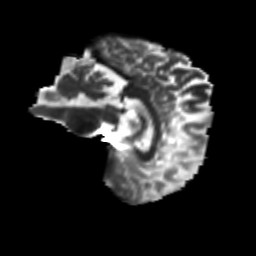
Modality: T2w
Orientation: sagittal
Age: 37
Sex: female
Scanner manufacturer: siemens
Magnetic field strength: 3 T
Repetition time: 8.6 s
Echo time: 0.095 s